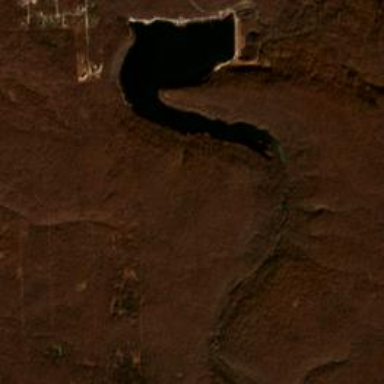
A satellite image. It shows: Reservoir.